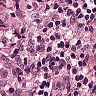
Metastatic tissue present: yes